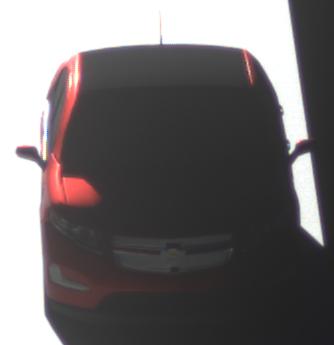
Make: Chevrolet
Model: Volt
Detailed model: Volt
Model produced from: 2011/11
Model produced until: 2014/08
Doors: 5
Color: red
Road condition: dry road
Daytime: sunrise or sunset
Contrast: high contrast